Field crop: tomato
Growth stage: 1
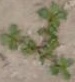
Species: portulaca